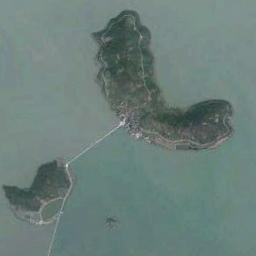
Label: island